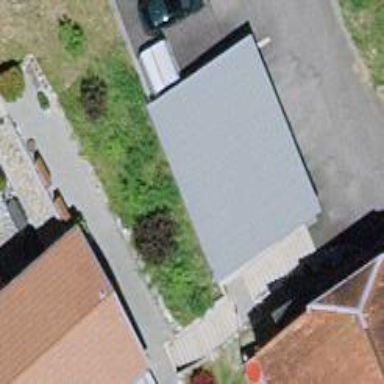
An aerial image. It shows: View of roof of building.